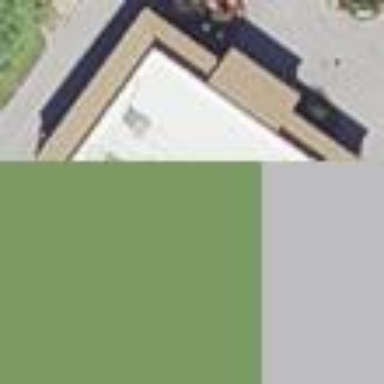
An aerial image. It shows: Building that houses restaurant.